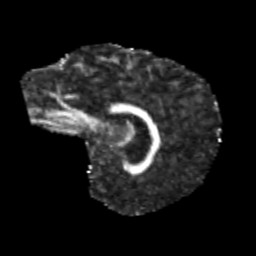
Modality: FA
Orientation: sagittal
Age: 13
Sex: male
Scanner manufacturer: siemens
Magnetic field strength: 3 T
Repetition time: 3.8 s
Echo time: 0.07 s